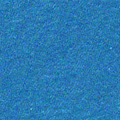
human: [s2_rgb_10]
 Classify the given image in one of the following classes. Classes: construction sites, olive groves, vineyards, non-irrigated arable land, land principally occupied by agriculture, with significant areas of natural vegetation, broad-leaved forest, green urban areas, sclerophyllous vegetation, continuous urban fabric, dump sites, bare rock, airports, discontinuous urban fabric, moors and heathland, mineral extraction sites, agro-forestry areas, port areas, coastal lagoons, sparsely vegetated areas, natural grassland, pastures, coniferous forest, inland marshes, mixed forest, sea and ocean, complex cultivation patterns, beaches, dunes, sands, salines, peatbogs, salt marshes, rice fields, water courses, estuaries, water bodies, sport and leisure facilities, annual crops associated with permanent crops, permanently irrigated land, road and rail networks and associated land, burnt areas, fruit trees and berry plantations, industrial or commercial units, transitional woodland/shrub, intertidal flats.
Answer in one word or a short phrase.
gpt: sea and ocean